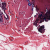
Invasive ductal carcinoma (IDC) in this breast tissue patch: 0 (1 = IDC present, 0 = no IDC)